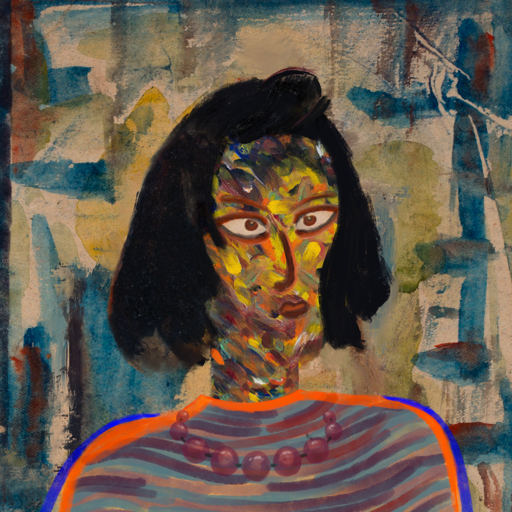
Background: Orphan, Head And Neck Side: An_Impression, Face Side: Roy_Bahadur, Bust: Experience, Hair Side: Mosgoul, Head Accessory: Blank, Second Necklace: Blank, Necklace: Irani_2, Baby: Blank